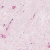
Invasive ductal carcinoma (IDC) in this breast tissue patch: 0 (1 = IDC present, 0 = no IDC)